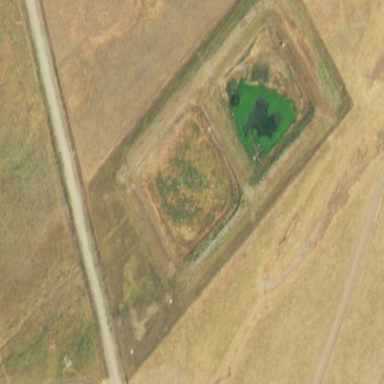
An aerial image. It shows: Sewage reservoir.